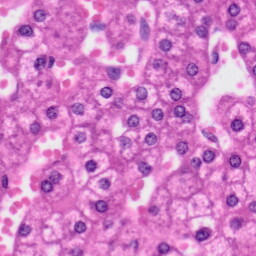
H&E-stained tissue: Liver